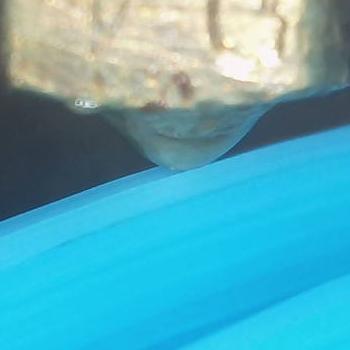
Flow rate: 70%